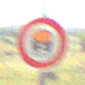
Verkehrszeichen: VerbotFahrzeugeWassergefaehrdenderLadung
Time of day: Midday
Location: Outdoor (Nature)
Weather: PartlyCloudy
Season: Autumn
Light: Natural